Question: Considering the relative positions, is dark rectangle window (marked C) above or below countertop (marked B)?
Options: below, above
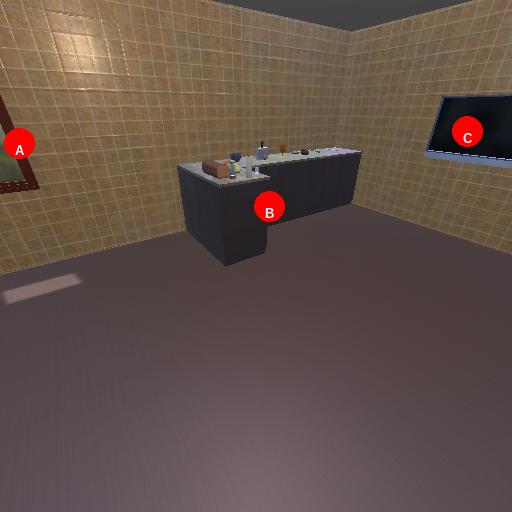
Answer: below